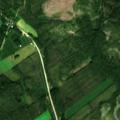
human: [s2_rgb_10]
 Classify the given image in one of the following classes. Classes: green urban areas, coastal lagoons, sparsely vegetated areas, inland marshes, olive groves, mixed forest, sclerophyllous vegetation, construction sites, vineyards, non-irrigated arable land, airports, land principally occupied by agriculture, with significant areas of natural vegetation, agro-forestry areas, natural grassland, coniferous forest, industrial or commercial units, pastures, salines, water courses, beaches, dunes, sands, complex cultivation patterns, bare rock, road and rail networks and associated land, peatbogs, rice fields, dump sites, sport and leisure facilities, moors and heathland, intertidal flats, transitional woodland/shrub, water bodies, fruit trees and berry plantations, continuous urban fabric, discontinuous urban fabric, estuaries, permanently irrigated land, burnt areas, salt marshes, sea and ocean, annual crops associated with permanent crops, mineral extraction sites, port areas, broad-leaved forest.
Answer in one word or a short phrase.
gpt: land principally occupied by agriculture, with significant areas of natural vegetation, coniferous forest, mixed forest, transitional woodland/shrub